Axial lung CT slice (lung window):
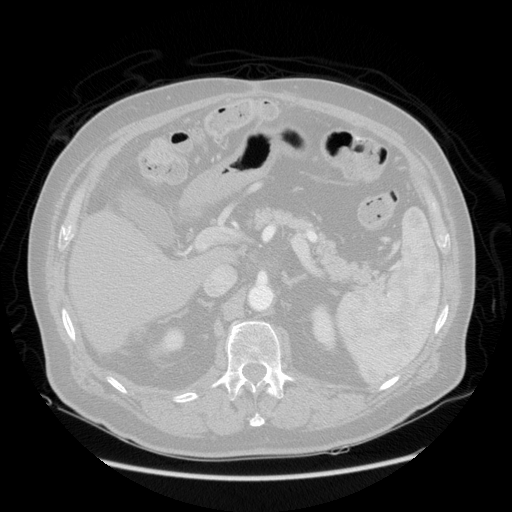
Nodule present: no